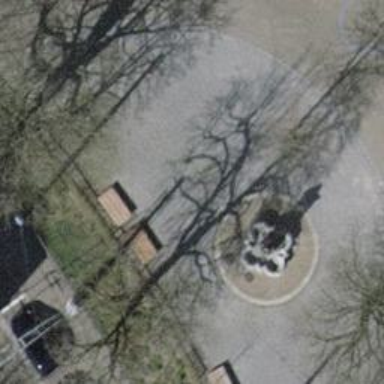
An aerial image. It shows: Bench for seating.